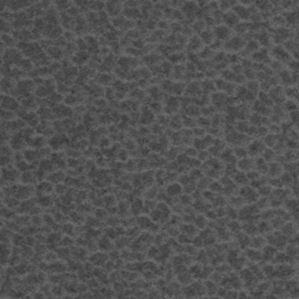
Label: frost